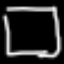
Label: square